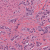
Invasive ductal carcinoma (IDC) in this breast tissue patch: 1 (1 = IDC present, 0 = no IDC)